Question: I have the following list in a list structure
How can i extract the data from all the rows in the first column (48.0, 48.01, 48.02, ...)
I expected: results[0:4][0] would extract the first 3 rows from the first column but it doesn't work, can someone explain why?
Thanks in advance!
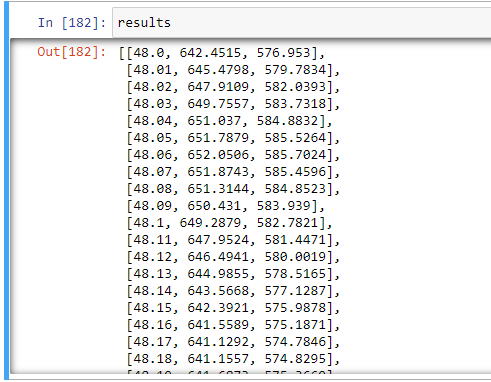
Answer: - If your data is a 'list' containing 'lists', use a list-comprehension'''
first_col = [sublist[0] for sublist in values]
'''
- If your data is a 'numpy' array, you can use its multi-level slicing'''
first_col = values[:, 0]
'''
---
'''
values = [list(range(10)), list(range(10)), list(range(10)), list(range(10)), ]
first_col = [sublist[0] for sublist in values]
print(first_col) # [0, 0, 0, 0]
import numpy as np
values = np.array(values)
first_col = values[:, 0]
print(first_col) # [0 0 0 0]
'''